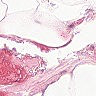
Metastatic tissue present: no